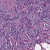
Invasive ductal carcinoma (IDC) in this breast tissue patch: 1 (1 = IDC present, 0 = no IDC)